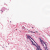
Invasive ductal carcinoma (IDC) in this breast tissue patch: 0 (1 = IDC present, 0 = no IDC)